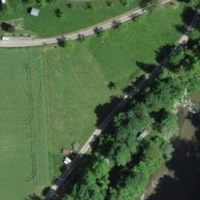
EUNIS habitat code: 24
Species observed at this site:
Lamium galeobdolon